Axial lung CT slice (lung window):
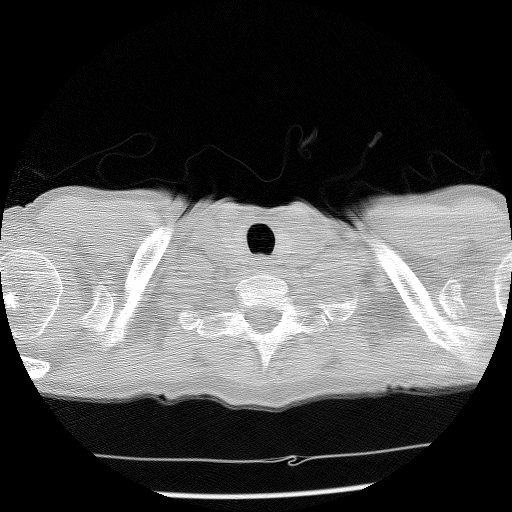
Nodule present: no